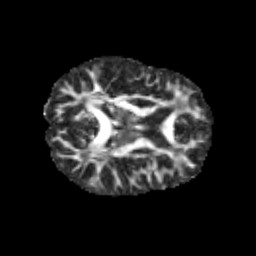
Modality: FA
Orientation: axial
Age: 9
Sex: male
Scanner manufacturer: siemens
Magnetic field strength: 3 T
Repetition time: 3.8 s
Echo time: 0.07 s